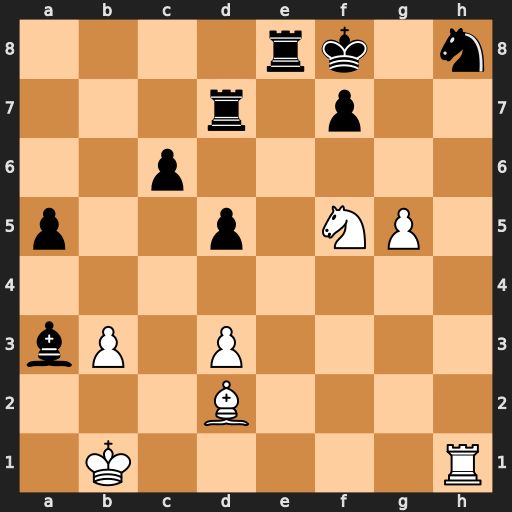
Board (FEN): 4rk1n/3r1p2/2p5/p2p1NP1/8/bP1P4/3B4/1K5R
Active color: w
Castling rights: -
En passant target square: -
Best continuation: Rxh8#